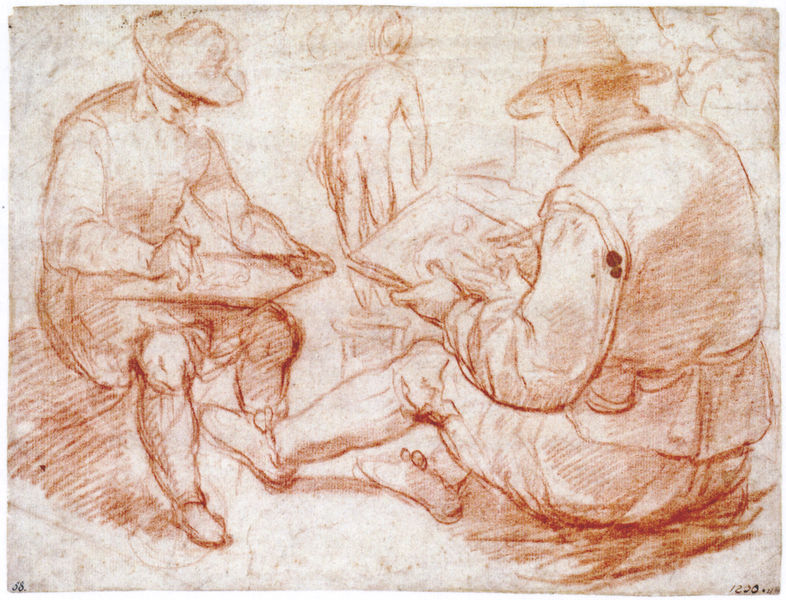
Titel: Zeichner beim Modellstudium
Künstler: Annibale Caracci
Standort: München
Institution: Staatliche Graphische Sammlung
Schlagwörter: akt, hand, himmel, kopf, körper, mann, nackt, schatten, menschen, sitzen, braun, bunt, frau, hintergrund, hut, hüte, kreide, köpfe, licht, männer, ohr, skizze, stuhl, weiss, zeichnung, rot, hemd, hose, jacke, arme, gesicht, mensch, ärmel, hände, portrait, sitzend, drei, paar, ohren, beine, papier, modell, zwei, schuhe, studie, grafik, füsse, hocker, arbeiter, querformat, kissen, maler, nackte, knie, striche, kohle, rückenakt, schraffur, künstler, jacken, bleistift, schuh, entwurf, malen, stift, fleck, portät, zeichnen, mittelalter, wams, fleckig, schüler, schu, block, zeichenblock, nackter mann, rötel, vertieft, zeichner, stifte, blei, studenten, blöcke, rost, skizzieren, aktmodell, scharffur, hande, rötelzeichnung, nacjt, schnürrsenkel, zeichneblock, zeichenn, 1200, rotkohle, kunhst